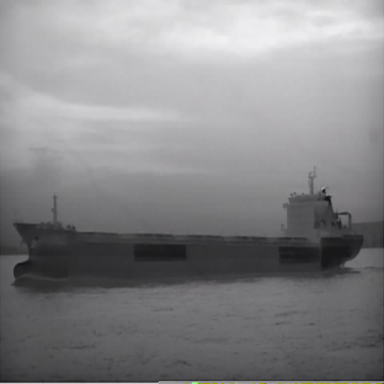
There is a liner in the infrared image.